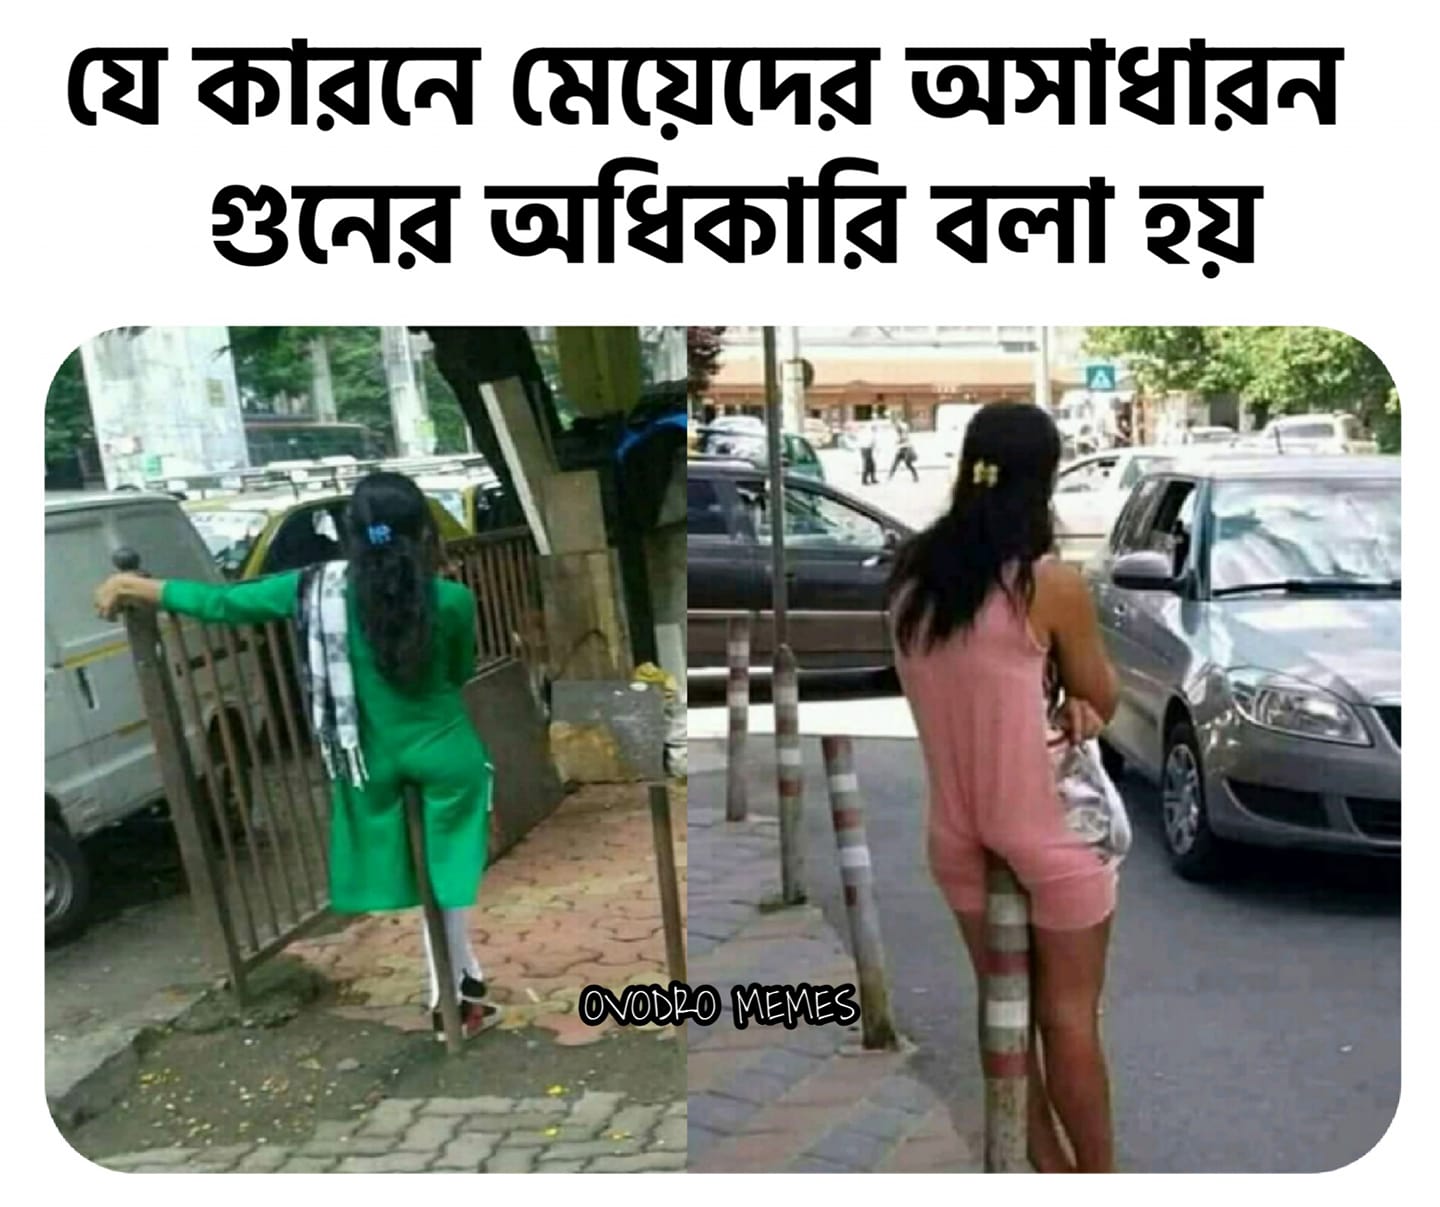
Caption: যে কারনে মেয়েদের অসাধারন গুনের অধিকারি বলা হয়
Label: hate